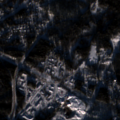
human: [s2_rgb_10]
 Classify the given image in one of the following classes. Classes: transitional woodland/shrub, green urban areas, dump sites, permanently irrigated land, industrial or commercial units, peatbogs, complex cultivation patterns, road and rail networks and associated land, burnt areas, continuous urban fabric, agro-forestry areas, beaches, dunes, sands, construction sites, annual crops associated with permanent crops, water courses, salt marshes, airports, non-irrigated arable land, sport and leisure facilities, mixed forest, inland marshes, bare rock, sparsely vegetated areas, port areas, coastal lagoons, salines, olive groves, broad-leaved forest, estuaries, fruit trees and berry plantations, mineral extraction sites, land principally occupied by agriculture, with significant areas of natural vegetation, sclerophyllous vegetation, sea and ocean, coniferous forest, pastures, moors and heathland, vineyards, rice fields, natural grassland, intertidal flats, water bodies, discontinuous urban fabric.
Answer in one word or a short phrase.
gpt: discontinuous urban fabric, industrial or commercial units, mixed forest, transitional woodland/shrub